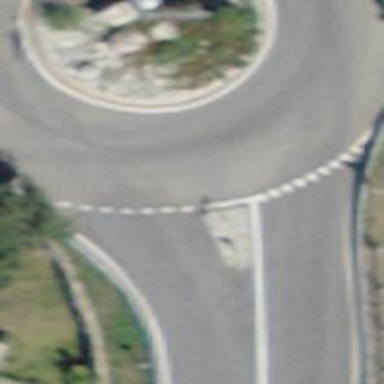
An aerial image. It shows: Road with "give way" sign.